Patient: sex F, age 26
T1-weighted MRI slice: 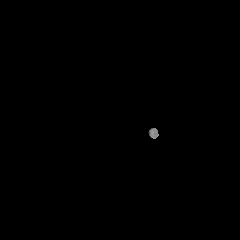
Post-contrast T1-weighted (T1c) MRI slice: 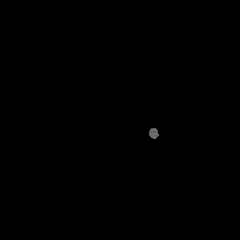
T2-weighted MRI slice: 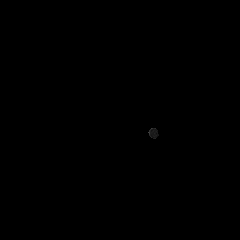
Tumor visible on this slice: no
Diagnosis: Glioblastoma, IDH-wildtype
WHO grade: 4